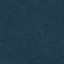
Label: Forest